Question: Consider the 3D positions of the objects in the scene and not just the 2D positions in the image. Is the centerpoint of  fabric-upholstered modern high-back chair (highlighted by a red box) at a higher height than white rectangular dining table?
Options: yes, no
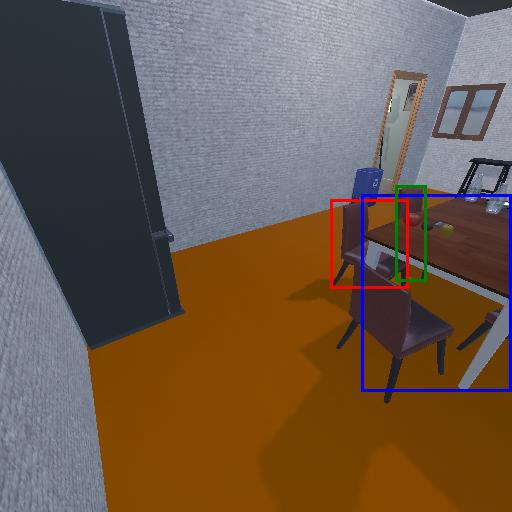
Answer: yes